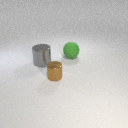
small brown metal cylinder to the left of large green rubber sphere